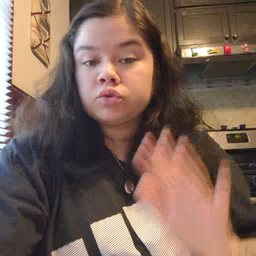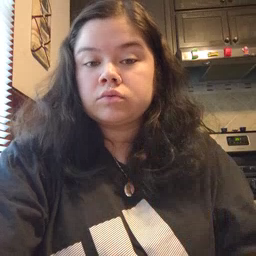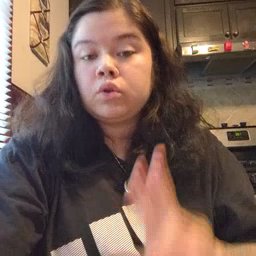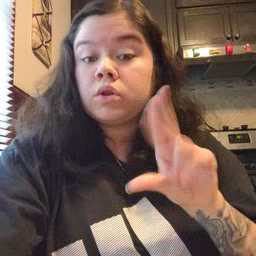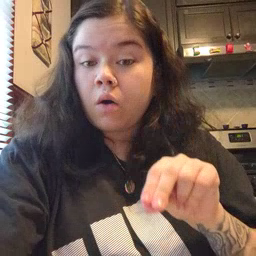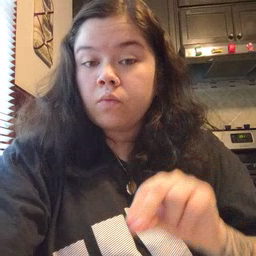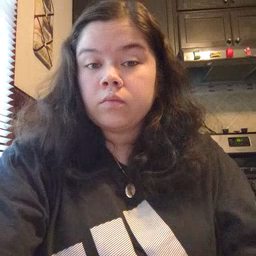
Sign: no